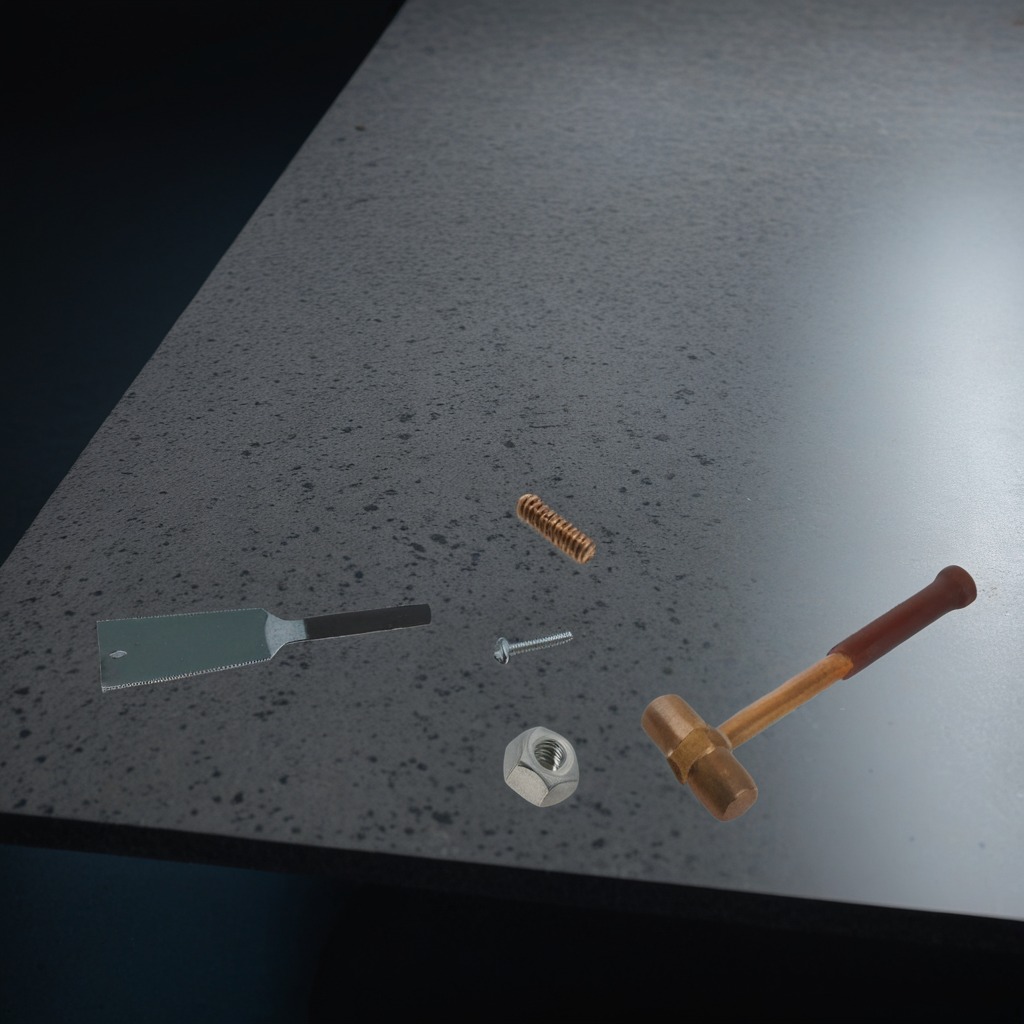
A hammer, a metal machine screw, a coiled metal spring, a handheld metal saw, and a metal nut are lying on the clean granite table inside a workshop at night.